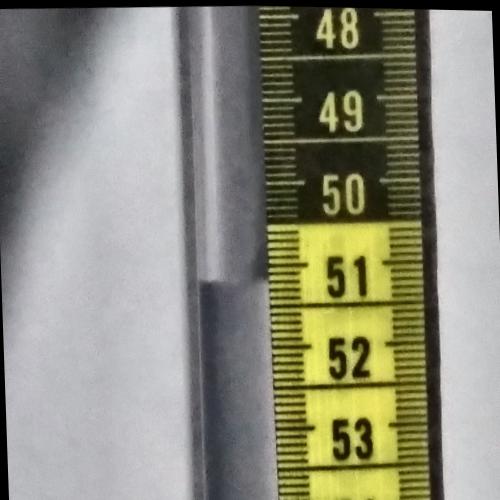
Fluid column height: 51.2 cm